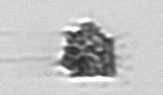
Label: Dictyocha